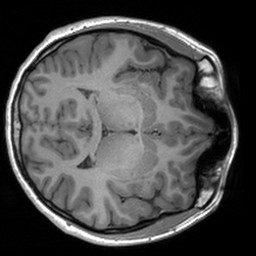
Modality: T1w
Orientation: axial
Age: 19
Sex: female
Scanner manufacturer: siemens
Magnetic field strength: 3 T
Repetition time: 1.9 s
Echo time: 0.00226 s